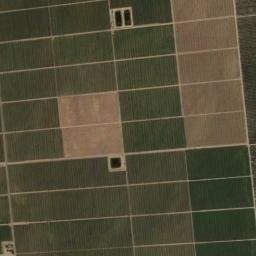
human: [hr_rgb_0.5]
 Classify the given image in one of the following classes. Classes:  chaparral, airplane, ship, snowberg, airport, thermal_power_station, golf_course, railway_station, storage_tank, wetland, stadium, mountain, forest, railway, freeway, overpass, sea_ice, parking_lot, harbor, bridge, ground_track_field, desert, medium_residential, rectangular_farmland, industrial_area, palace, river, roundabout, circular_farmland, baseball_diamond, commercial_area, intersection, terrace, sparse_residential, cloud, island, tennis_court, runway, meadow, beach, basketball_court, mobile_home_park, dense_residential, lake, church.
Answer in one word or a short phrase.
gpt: rectangular_farmland